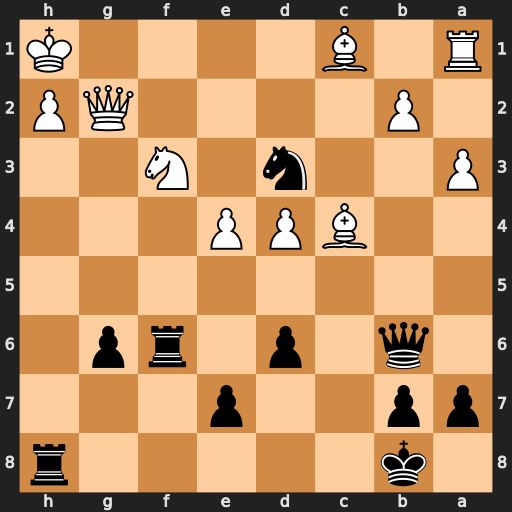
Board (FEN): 1k5r/pp2p3/1q1p1rp1/8/2BPP3/P2n1N2/1P4QP/R1B4K
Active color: b
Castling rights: -
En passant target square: -
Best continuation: Nxc1 Rxc1 Rxf3